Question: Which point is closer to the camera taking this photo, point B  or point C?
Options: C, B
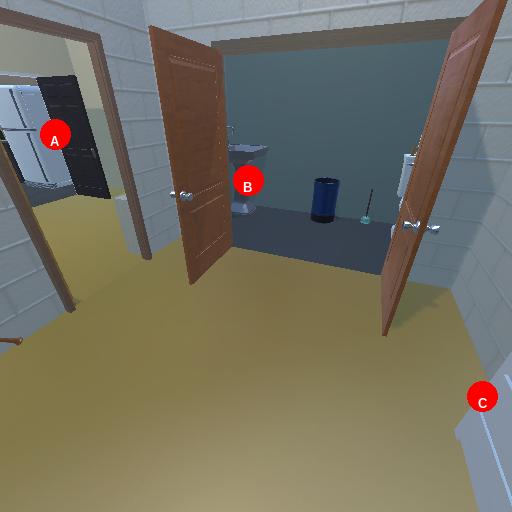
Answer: C